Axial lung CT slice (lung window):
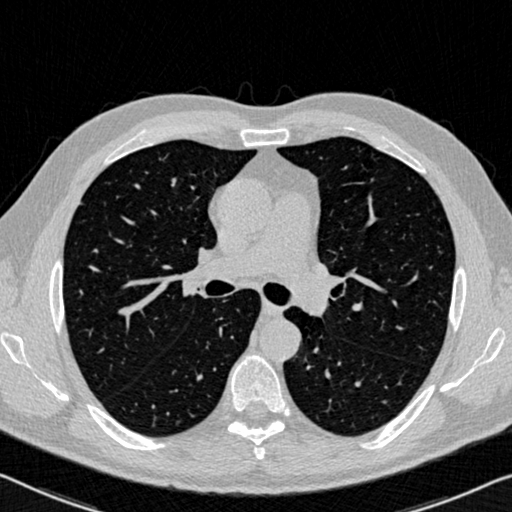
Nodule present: no